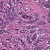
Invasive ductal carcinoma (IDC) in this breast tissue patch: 1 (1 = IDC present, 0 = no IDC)